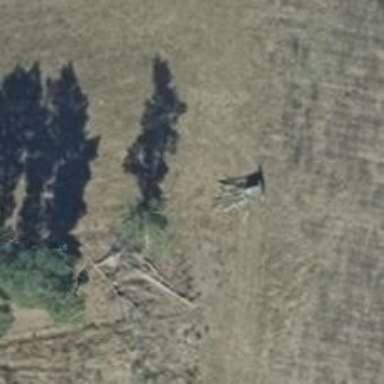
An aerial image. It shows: Hunting stand.